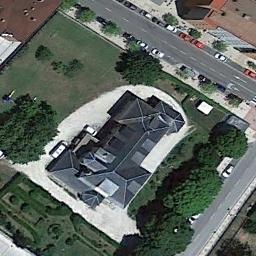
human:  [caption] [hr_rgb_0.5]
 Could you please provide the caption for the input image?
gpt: It was a church with a meadow around it and a road outside .

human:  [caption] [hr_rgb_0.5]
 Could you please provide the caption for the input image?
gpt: A church with a black diamond-shaped roof, Surrounded by a lawn, Trees, And vehicles parked on a road .

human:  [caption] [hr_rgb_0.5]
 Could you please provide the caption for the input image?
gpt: The church with some deep blue roofs is surrounded by some green plants .

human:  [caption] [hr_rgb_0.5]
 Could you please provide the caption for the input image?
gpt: There is a church on the grass next to some trees with a road passed by .

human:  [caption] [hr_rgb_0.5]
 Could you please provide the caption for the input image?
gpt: There are many cars on the road near the church .